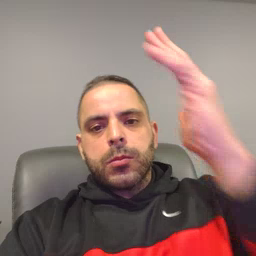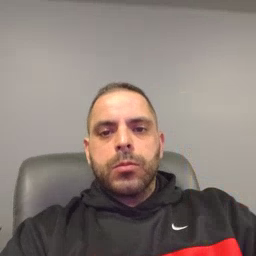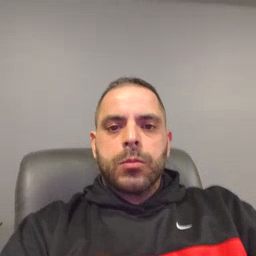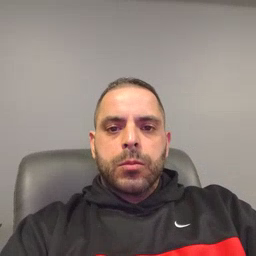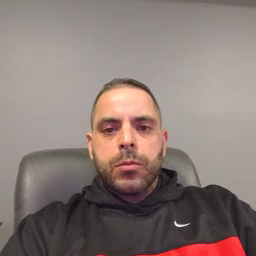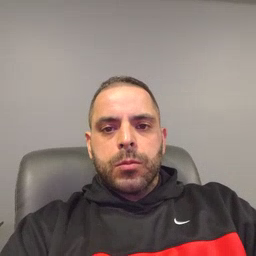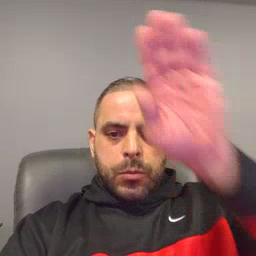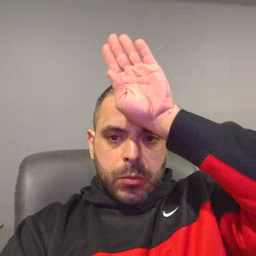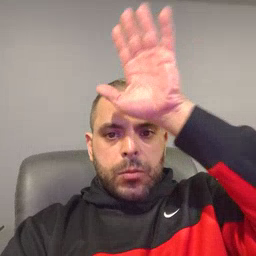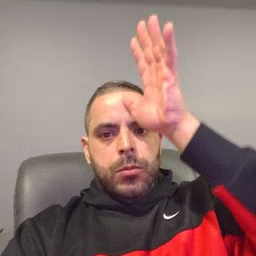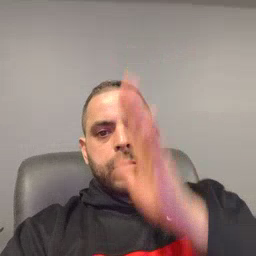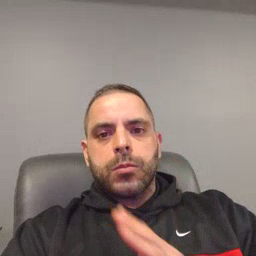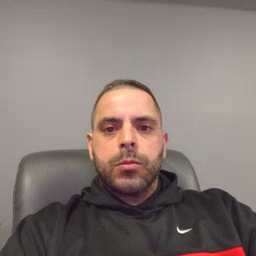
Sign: fireman